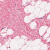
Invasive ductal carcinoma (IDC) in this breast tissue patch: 0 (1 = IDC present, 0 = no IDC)